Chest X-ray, AP view. Patient: 45 years old, sex F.
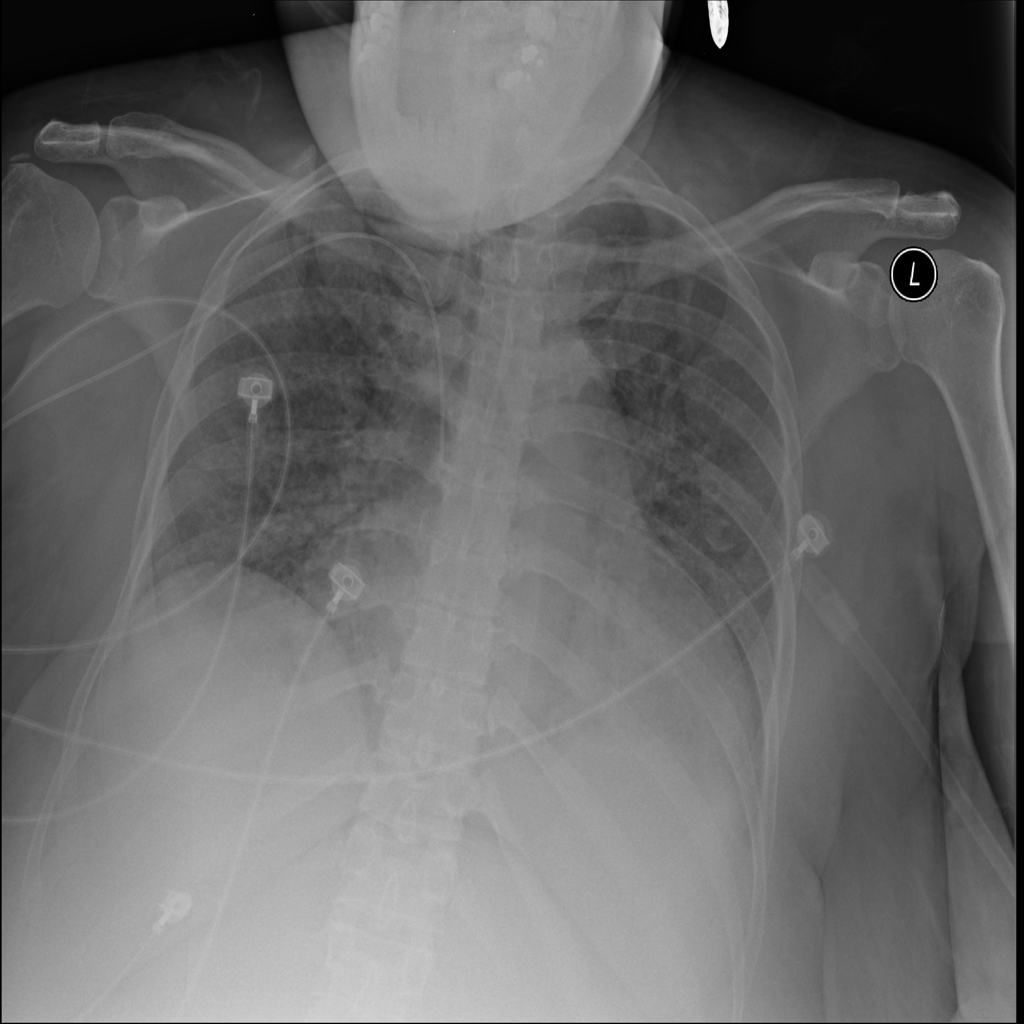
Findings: Infiltration